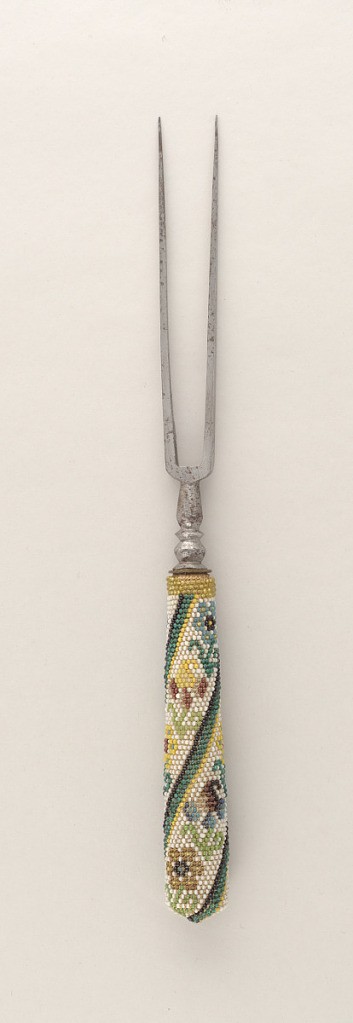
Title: Fork
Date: ca. 1720-1750
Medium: steel, glass beads, thread
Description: Two-tined fork, baluster stem. Tubular-tapered handle, beaded with multi-color floral bands in spirals, ground of white beads, blue, yellow and green beaded bands.